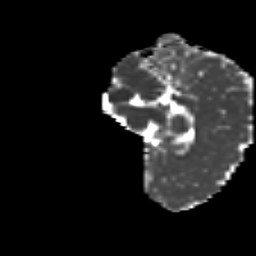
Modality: MD
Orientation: sagittal
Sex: female
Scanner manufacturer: siemens
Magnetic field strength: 3 T
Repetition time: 5 s
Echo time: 0.071 s